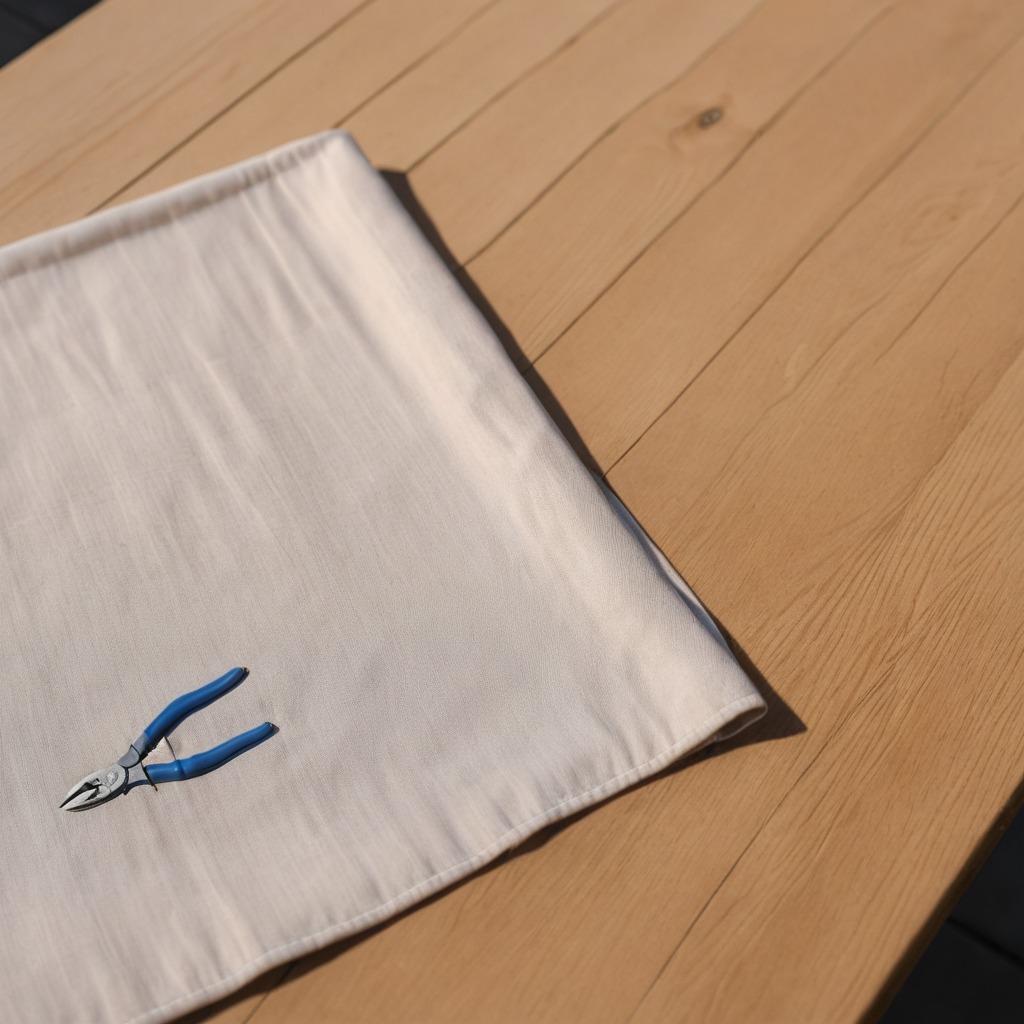
A plier is lying on the wooden table.